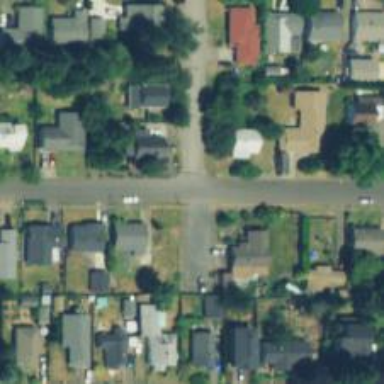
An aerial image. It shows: Residential road with sidewalk on the left.